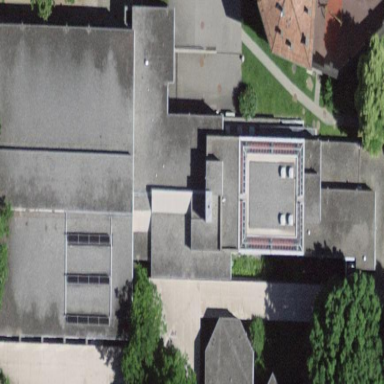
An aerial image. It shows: School building.